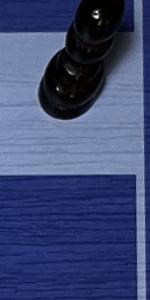
Label: Empty